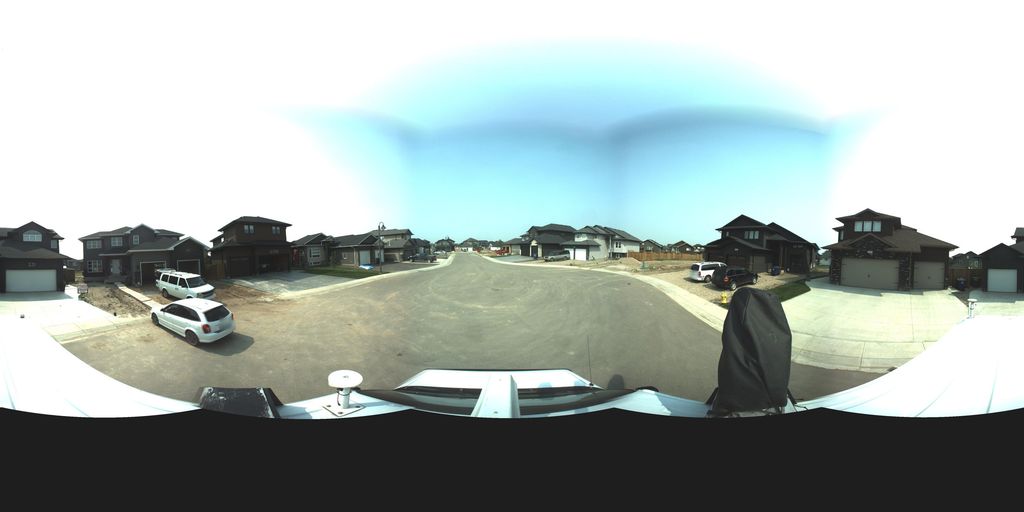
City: saskatoon